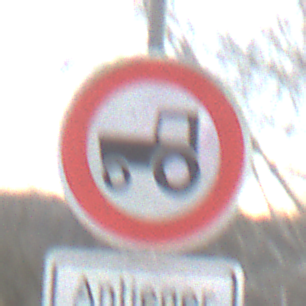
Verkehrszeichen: VerbotKraftfahrzeugeZuegeNichtSchneller25
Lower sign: PersonengruppenFrei1
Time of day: MorningAfternoon
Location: Outdoor (Nature)
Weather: PartlyCloudy
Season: Autumn
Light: Natural